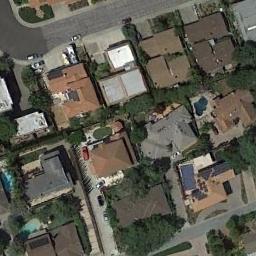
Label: medium_residential